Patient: sex M, age 57
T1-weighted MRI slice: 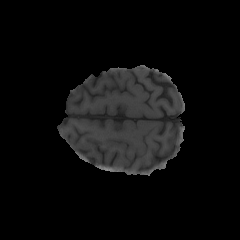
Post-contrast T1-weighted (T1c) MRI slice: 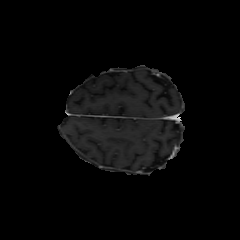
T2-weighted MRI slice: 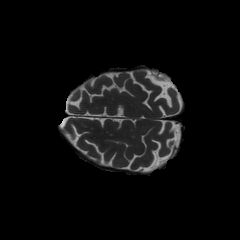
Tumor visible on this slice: no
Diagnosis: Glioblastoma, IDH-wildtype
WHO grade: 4